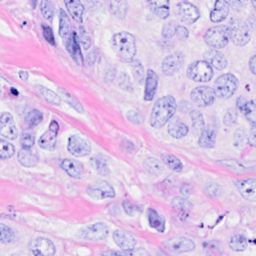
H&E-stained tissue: Breast